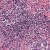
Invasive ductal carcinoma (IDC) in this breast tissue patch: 1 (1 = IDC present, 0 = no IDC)